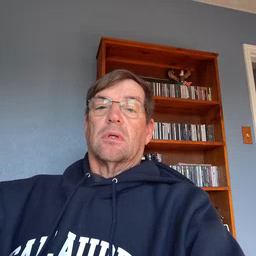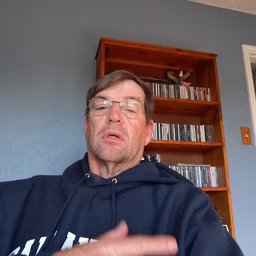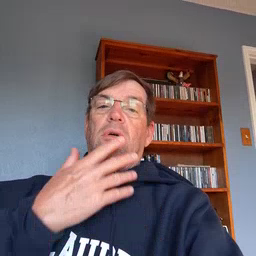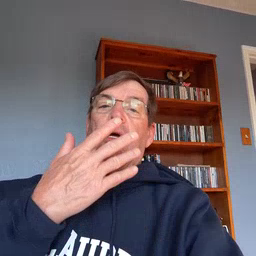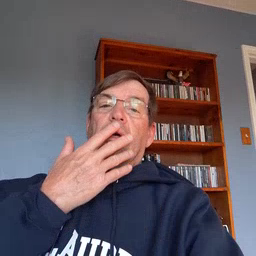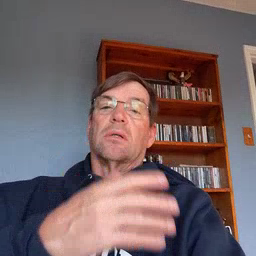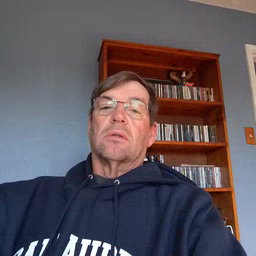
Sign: grass